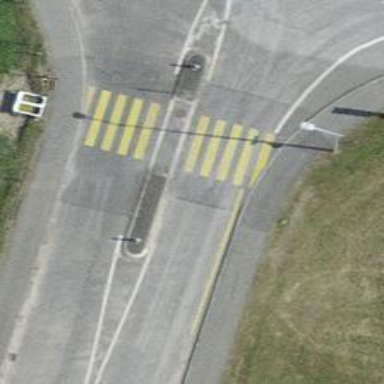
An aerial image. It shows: Uncontrolled zebra crossing with island. The crossing is marked with zebra stripes.